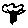
Label: tree